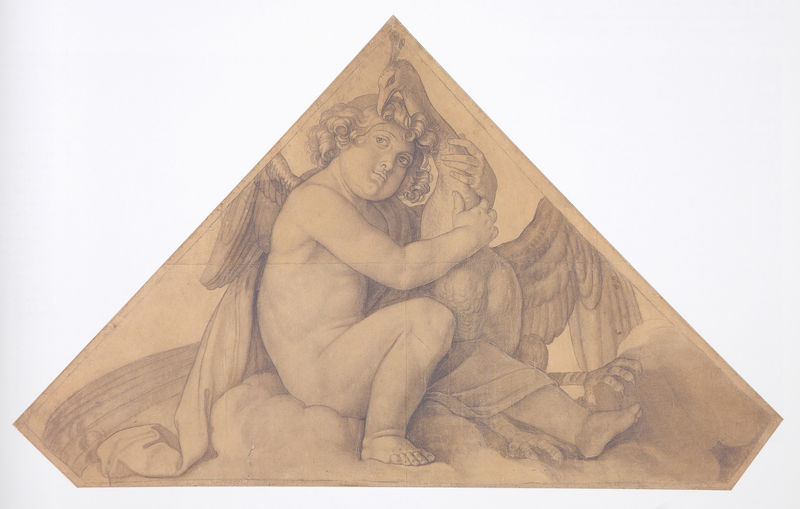
Titel: Eros mit dem Pfau / Element der Luft
Künstler: Peter Cornelius
Standort: Berlin
Institution: Alte Nationalgalerie
Schlagwörter: akt, dunkel, feder, flügel, fuß, hand, himmel, körper, nackt, umhang, vogel, weiß, wolken, dreieck, menschen, sitzen, braun, grau, haar, hell, mund, nase, ohr, schwarz, zeichnung, blick, tier, tuch, wolke, alt, blond, architektur, arm, arme, augen, falten, federn, gefieder, gesicht, halten, mensch, rahmen, spitze, stein, bild, hals, hände, natur, auge, haare, mantel, kind, kinn, lippen, locke, locken, renaissance, kinder, engel, putte, putto, beine, relief, bein, füße, hintern, liebe, papier, umarmung, ecke, kauern, ente, schnabel, schwan, studie, fels, grafik, graphik, sepia, romantik, kissen, dick, spitz, spielen, detail, wandmalerei, festhalten, bauch, junge, wange, zehen, nazarener, geneigt, fett, umarmen, knabe, bla, kohle, stich, lockig, bleistift, ausgebreitet, pfau, krallen, kranich, entwurf, mythologie, gesciht, zwickel, karton, anschmiegen, jüngling, fasan, eitelkeit, antik, eros, greif, schwingen, hochkant, kralle, fresko, pyramide, amor, putten, putti, nackz, dreieckig, quadrat, schutz, klaue, zeichung, kriche, handzeichnung, regenbogen, liebkosen, cornelius, dreicek, vertrauen, genius, phoenix, cornelis, flüge, peter von cornelius, amore, amorino, eengel, grauwerte, kocken, krönchen, schnorr von carolsfeld, bakcen, volgel, halte, fü0e